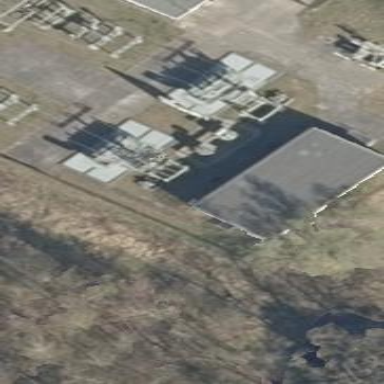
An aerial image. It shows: Electricity building with flat grey roof.